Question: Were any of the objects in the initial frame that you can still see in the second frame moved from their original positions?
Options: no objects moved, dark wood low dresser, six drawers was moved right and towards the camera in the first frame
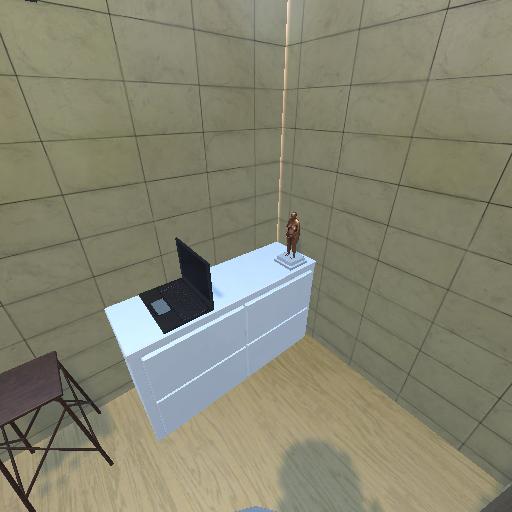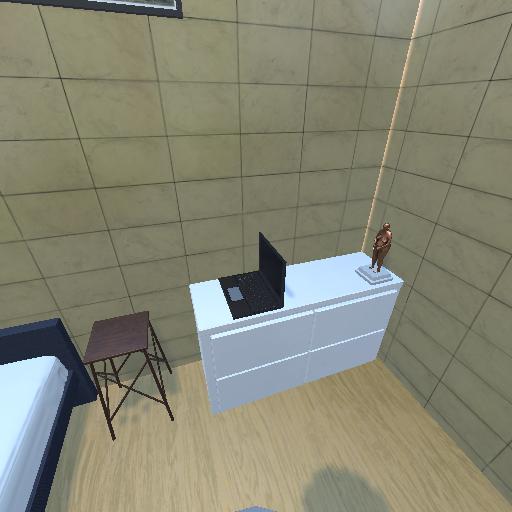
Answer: no objects moved